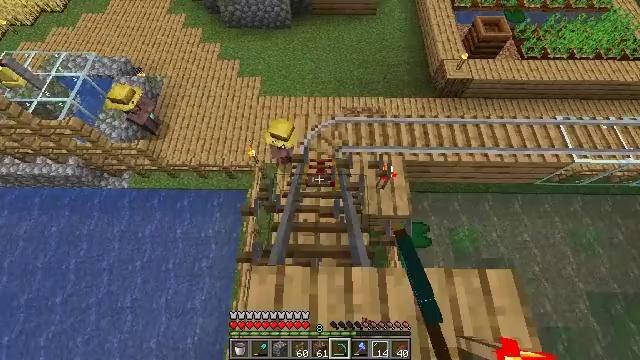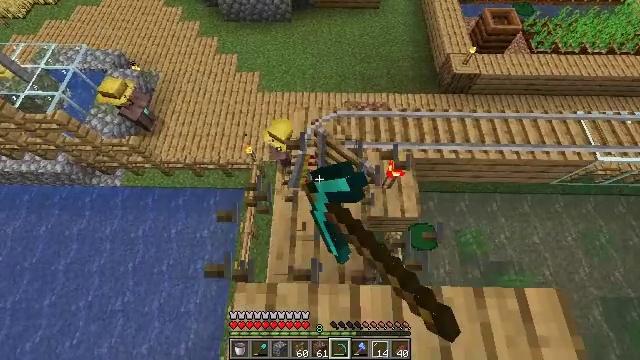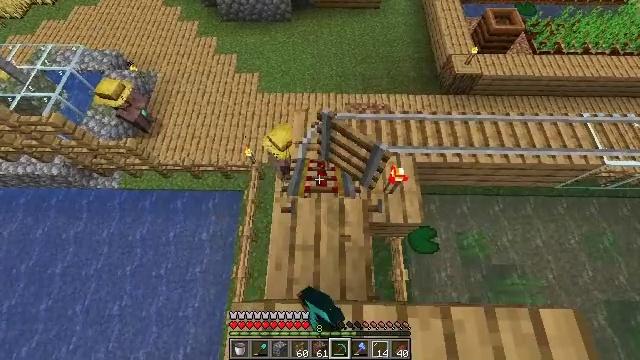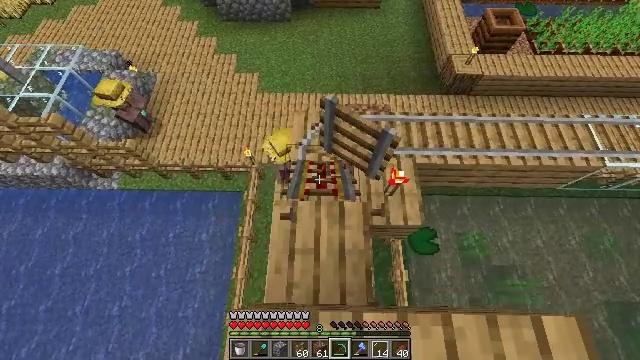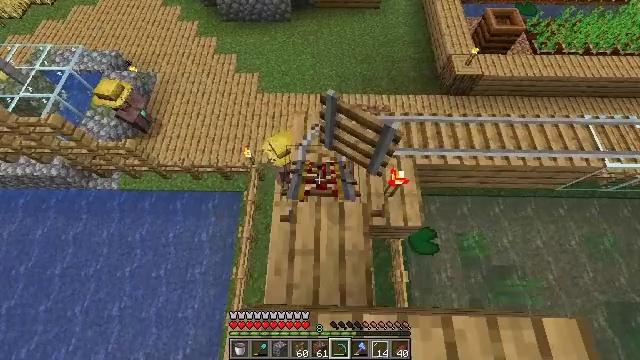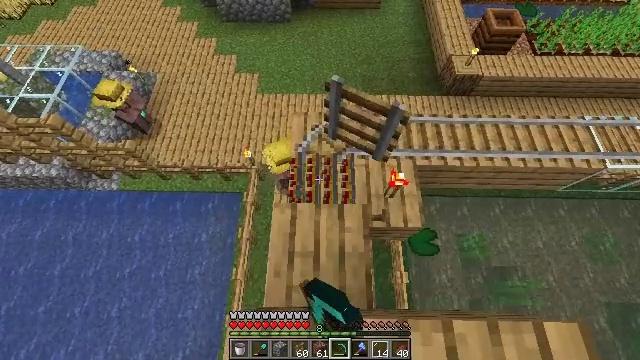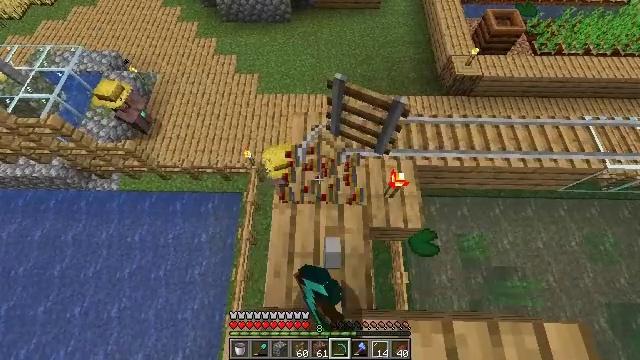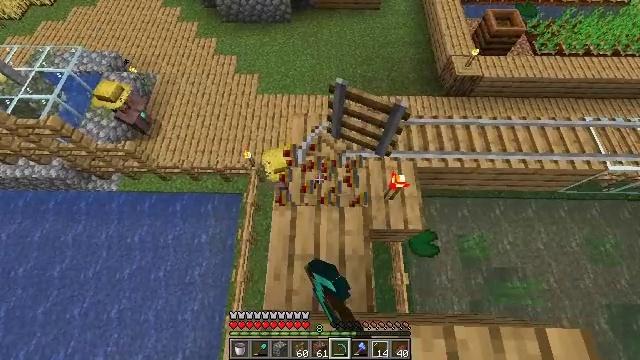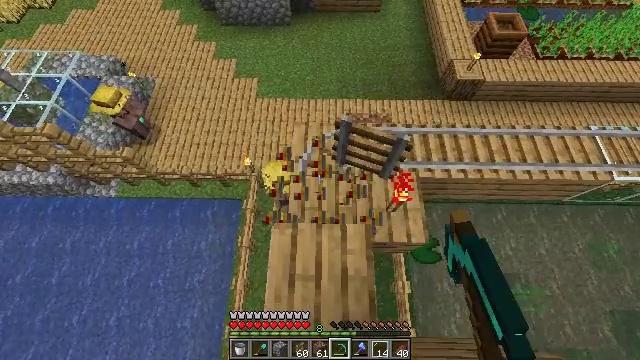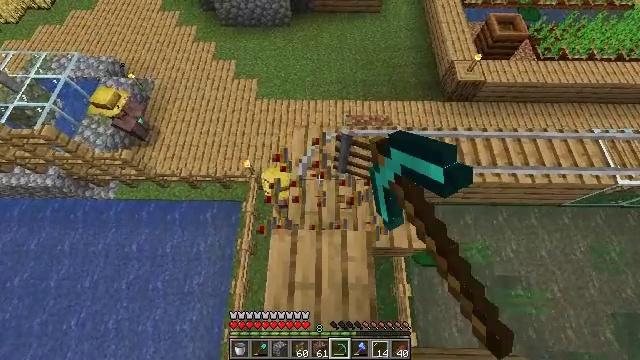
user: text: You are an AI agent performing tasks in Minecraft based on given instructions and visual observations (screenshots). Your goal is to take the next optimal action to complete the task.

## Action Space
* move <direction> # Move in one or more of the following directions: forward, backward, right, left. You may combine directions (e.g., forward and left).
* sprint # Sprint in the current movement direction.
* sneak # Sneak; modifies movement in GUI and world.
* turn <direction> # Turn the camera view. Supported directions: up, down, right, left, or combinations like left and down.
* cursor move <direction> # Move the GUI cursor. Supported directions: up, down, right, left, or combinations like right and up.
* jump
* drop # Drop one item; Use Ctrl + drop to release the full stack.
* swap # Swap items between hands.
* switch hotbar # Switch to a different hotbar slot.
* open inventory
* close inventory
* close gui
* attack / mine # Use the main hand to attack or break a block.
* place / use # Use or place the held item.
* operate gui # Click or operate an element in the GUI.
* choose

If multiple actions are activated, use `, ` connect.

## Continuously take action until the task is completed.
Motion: motion action
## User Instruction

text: Gather the powered rail to store in inventory.
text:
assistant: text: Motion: attack / mine
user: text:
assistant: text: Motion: attack / mine
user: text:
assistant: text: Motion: attack / mine
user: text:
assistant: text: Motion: attack / mine
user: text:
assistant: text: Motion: attack / mine
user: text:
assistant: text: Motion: attack / mine
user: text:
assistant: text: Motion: move forward, attack / mine
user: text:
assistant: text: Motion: move forward, attack / mine
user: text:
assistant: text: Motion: attack / mine
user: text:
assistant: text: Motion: attack / mine